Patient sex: M
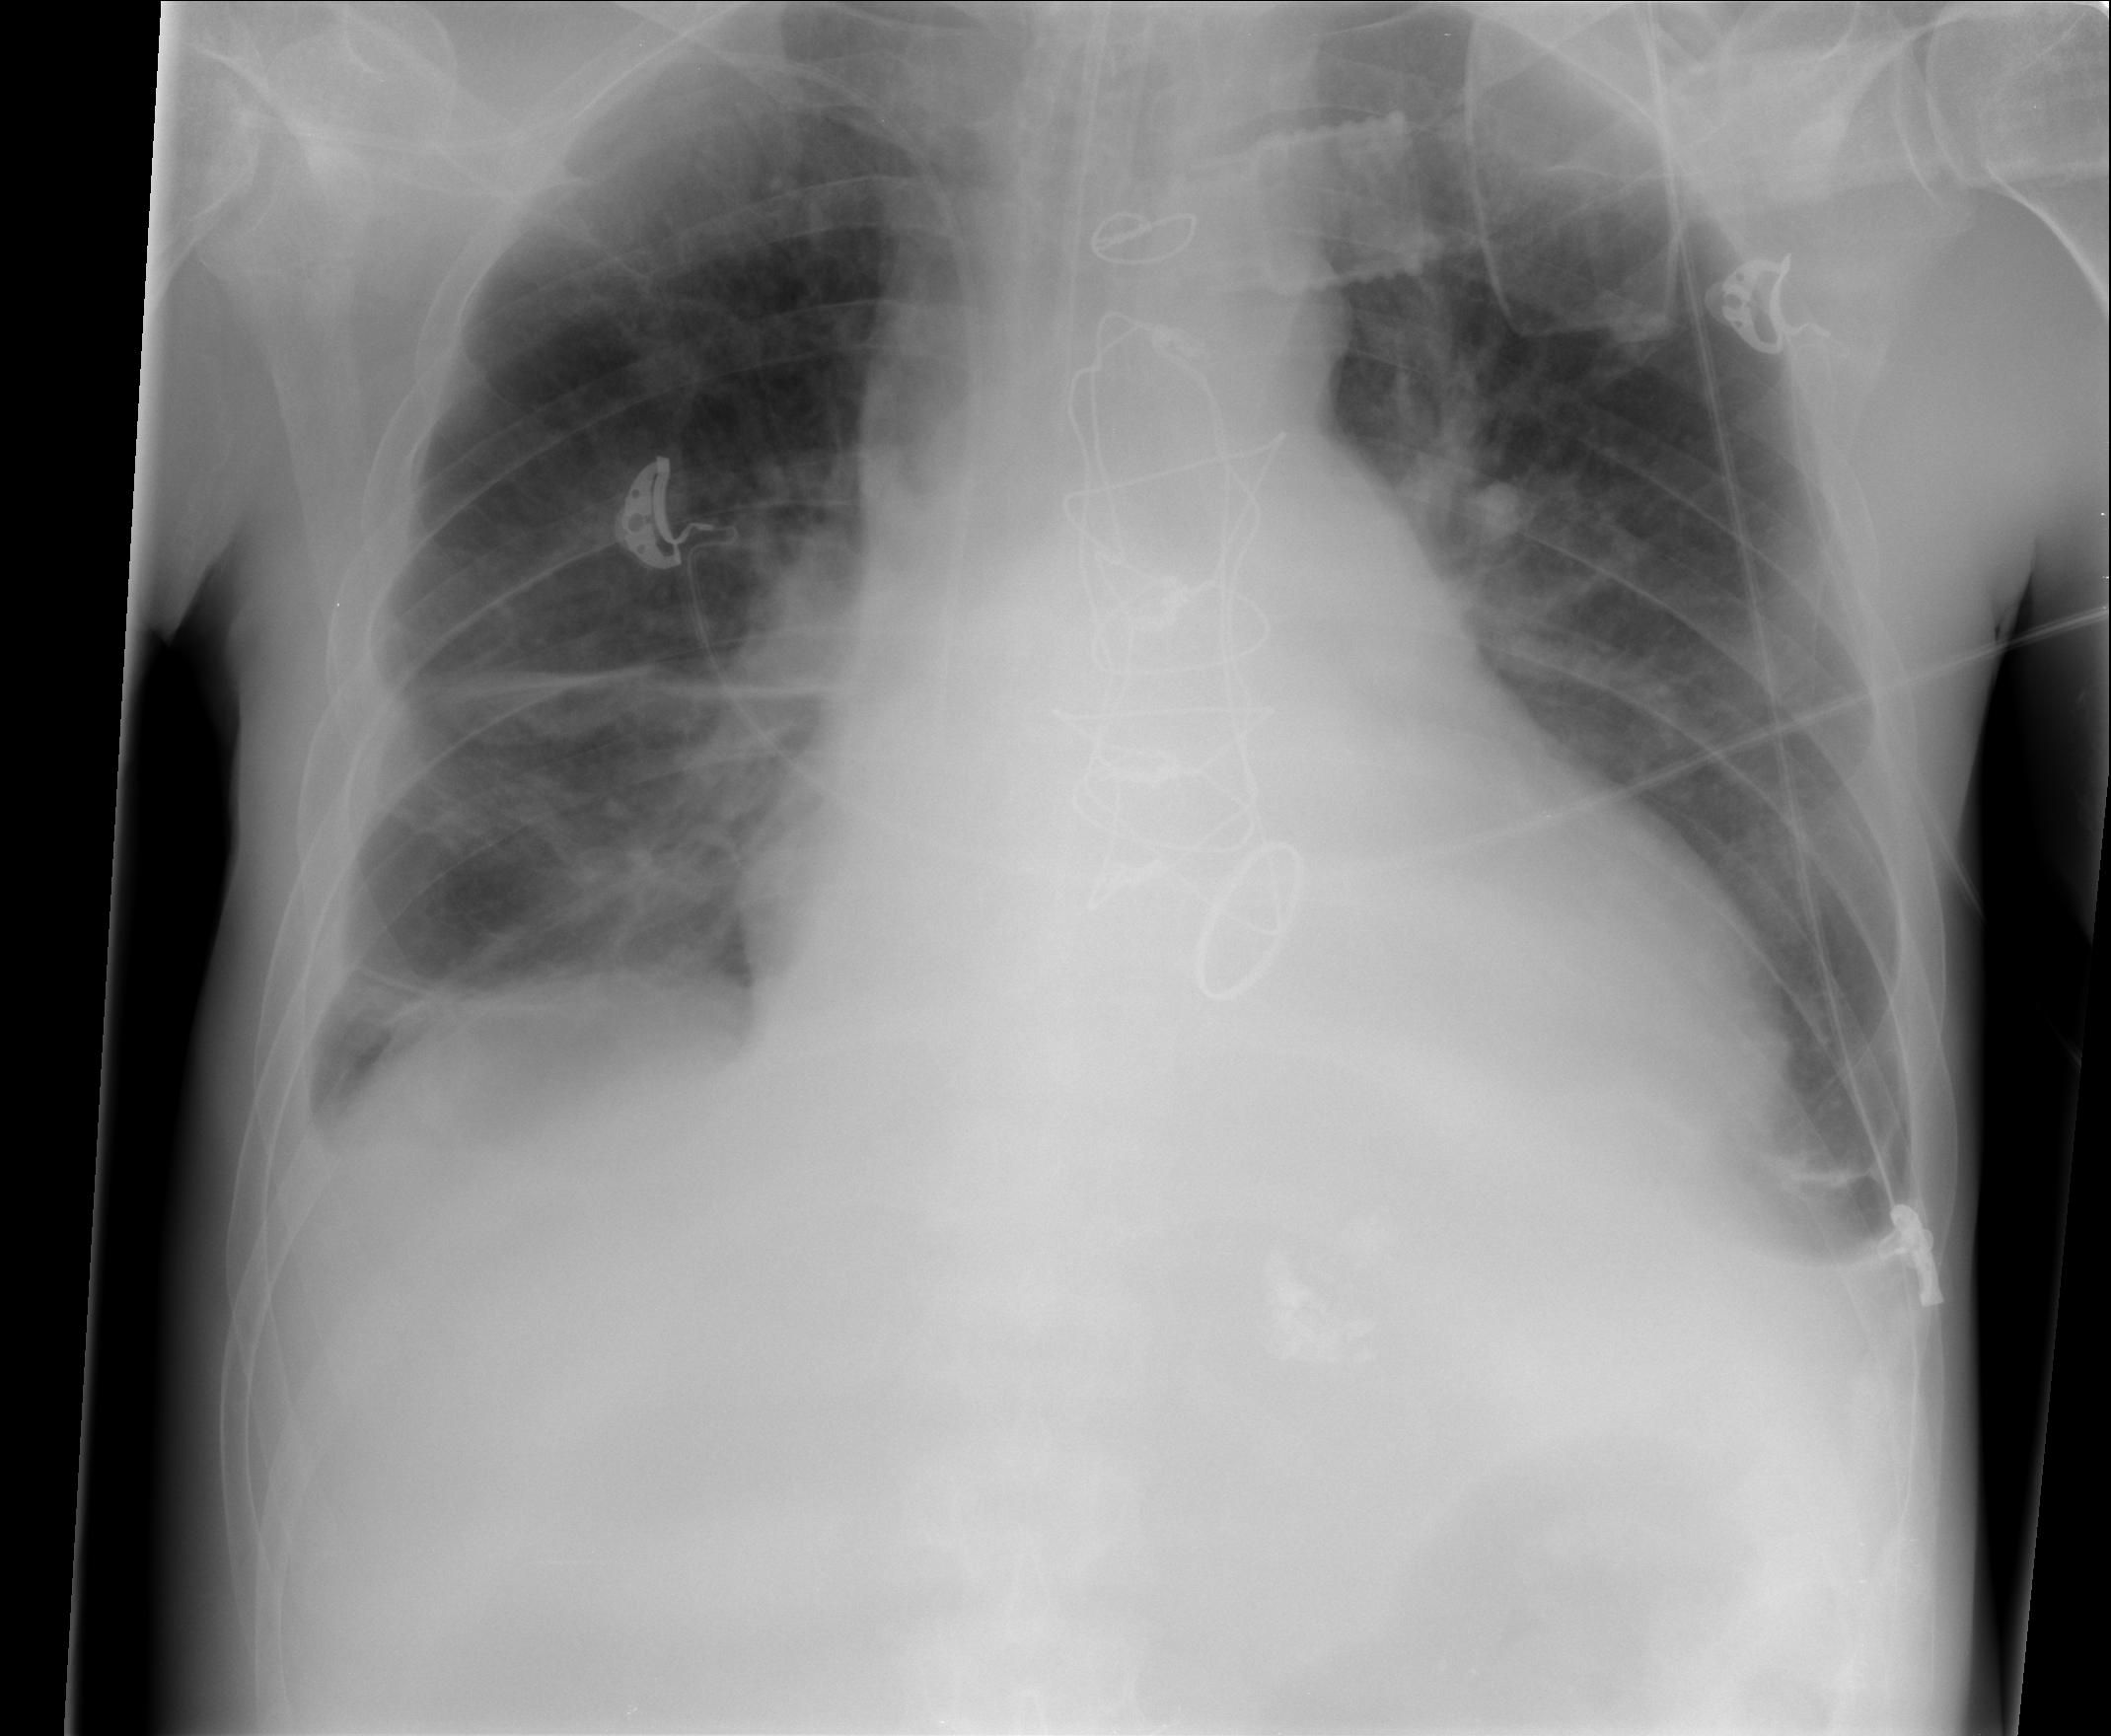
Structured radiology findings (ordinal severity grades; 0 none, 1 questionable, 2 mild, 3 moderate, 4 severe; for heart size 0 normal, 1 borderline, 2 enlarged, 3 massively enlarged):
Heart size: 2
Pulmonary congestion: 2
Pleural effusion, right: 2
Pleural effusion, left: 2
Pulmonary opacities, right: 1
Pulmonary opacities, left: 1
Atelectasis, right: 2
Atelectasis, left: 2